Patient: sex M, age 71
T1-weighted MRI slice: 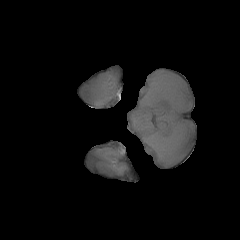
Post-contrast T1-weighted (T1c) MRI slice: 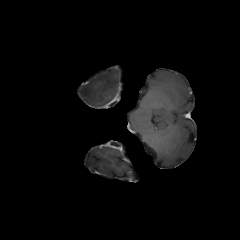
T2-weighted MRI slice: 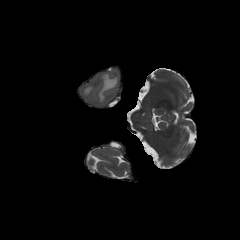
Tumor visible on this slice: yes
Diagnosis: Glioblastoma, IDH-wildtype
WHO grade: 4